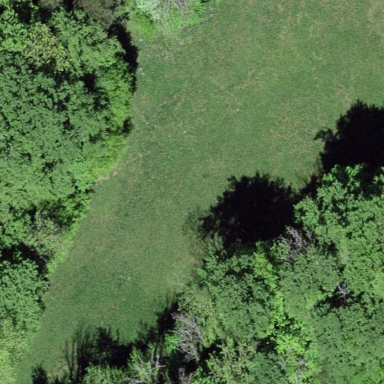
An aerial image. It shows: Beautiful meadow.